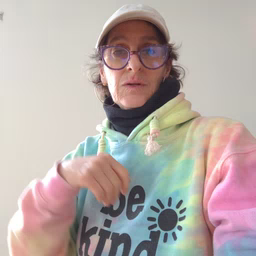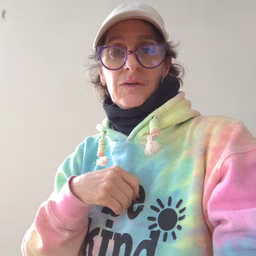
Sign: talk